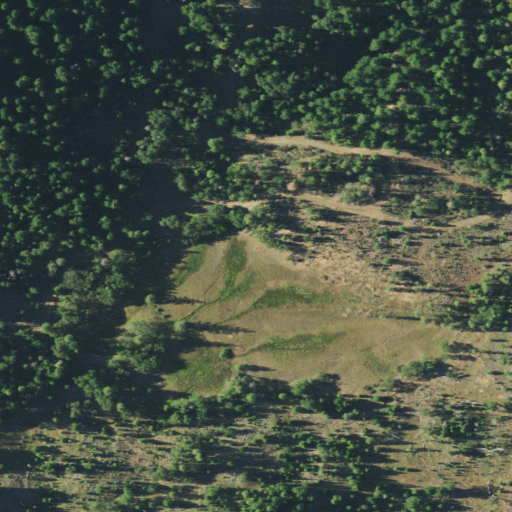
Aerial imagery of plain(s) in California named Clems Flat containing shrub, evergreen forest, open development, and deciduous forest